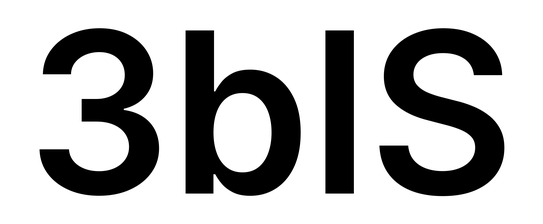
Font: Inter_SemiBold